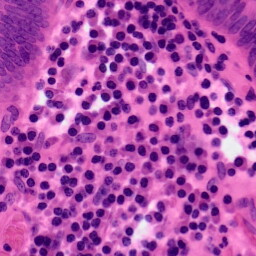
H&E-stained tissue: Colon